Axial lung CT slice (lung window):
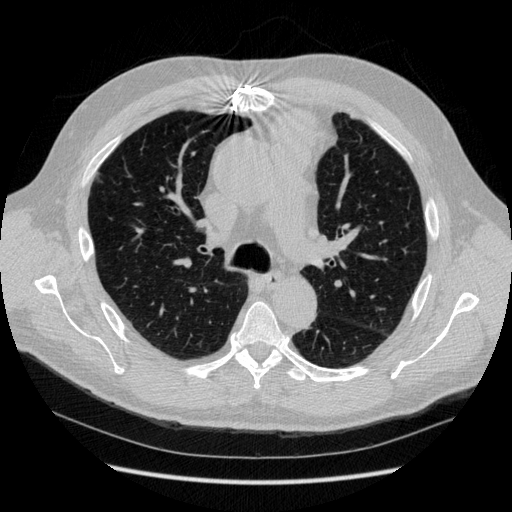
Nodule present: yes
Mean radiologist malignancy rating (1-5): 3